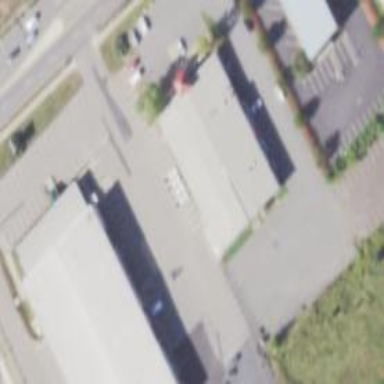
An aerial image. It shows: Fitness centre on leisure land.